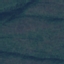
Label: Forest